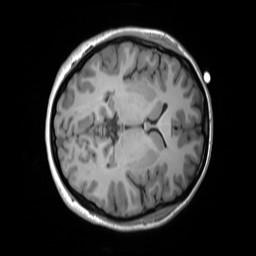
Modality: T1w
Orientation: axial
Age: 23
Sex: female
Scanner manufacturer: siemens
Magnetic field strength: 3 T
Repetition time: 1.55 s
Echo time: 0.00234 s